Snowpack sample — Snodgrass Mountain, Crested Butte, Colorado (2/4/25, 12:06 PM MST)
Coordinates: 38.923, -106.968
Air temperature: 35 °F
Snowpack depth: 80 cm
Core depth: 60 cm
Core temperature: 32 °F
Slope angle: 14°, slope face: 78°
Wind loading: low
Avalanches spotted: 0
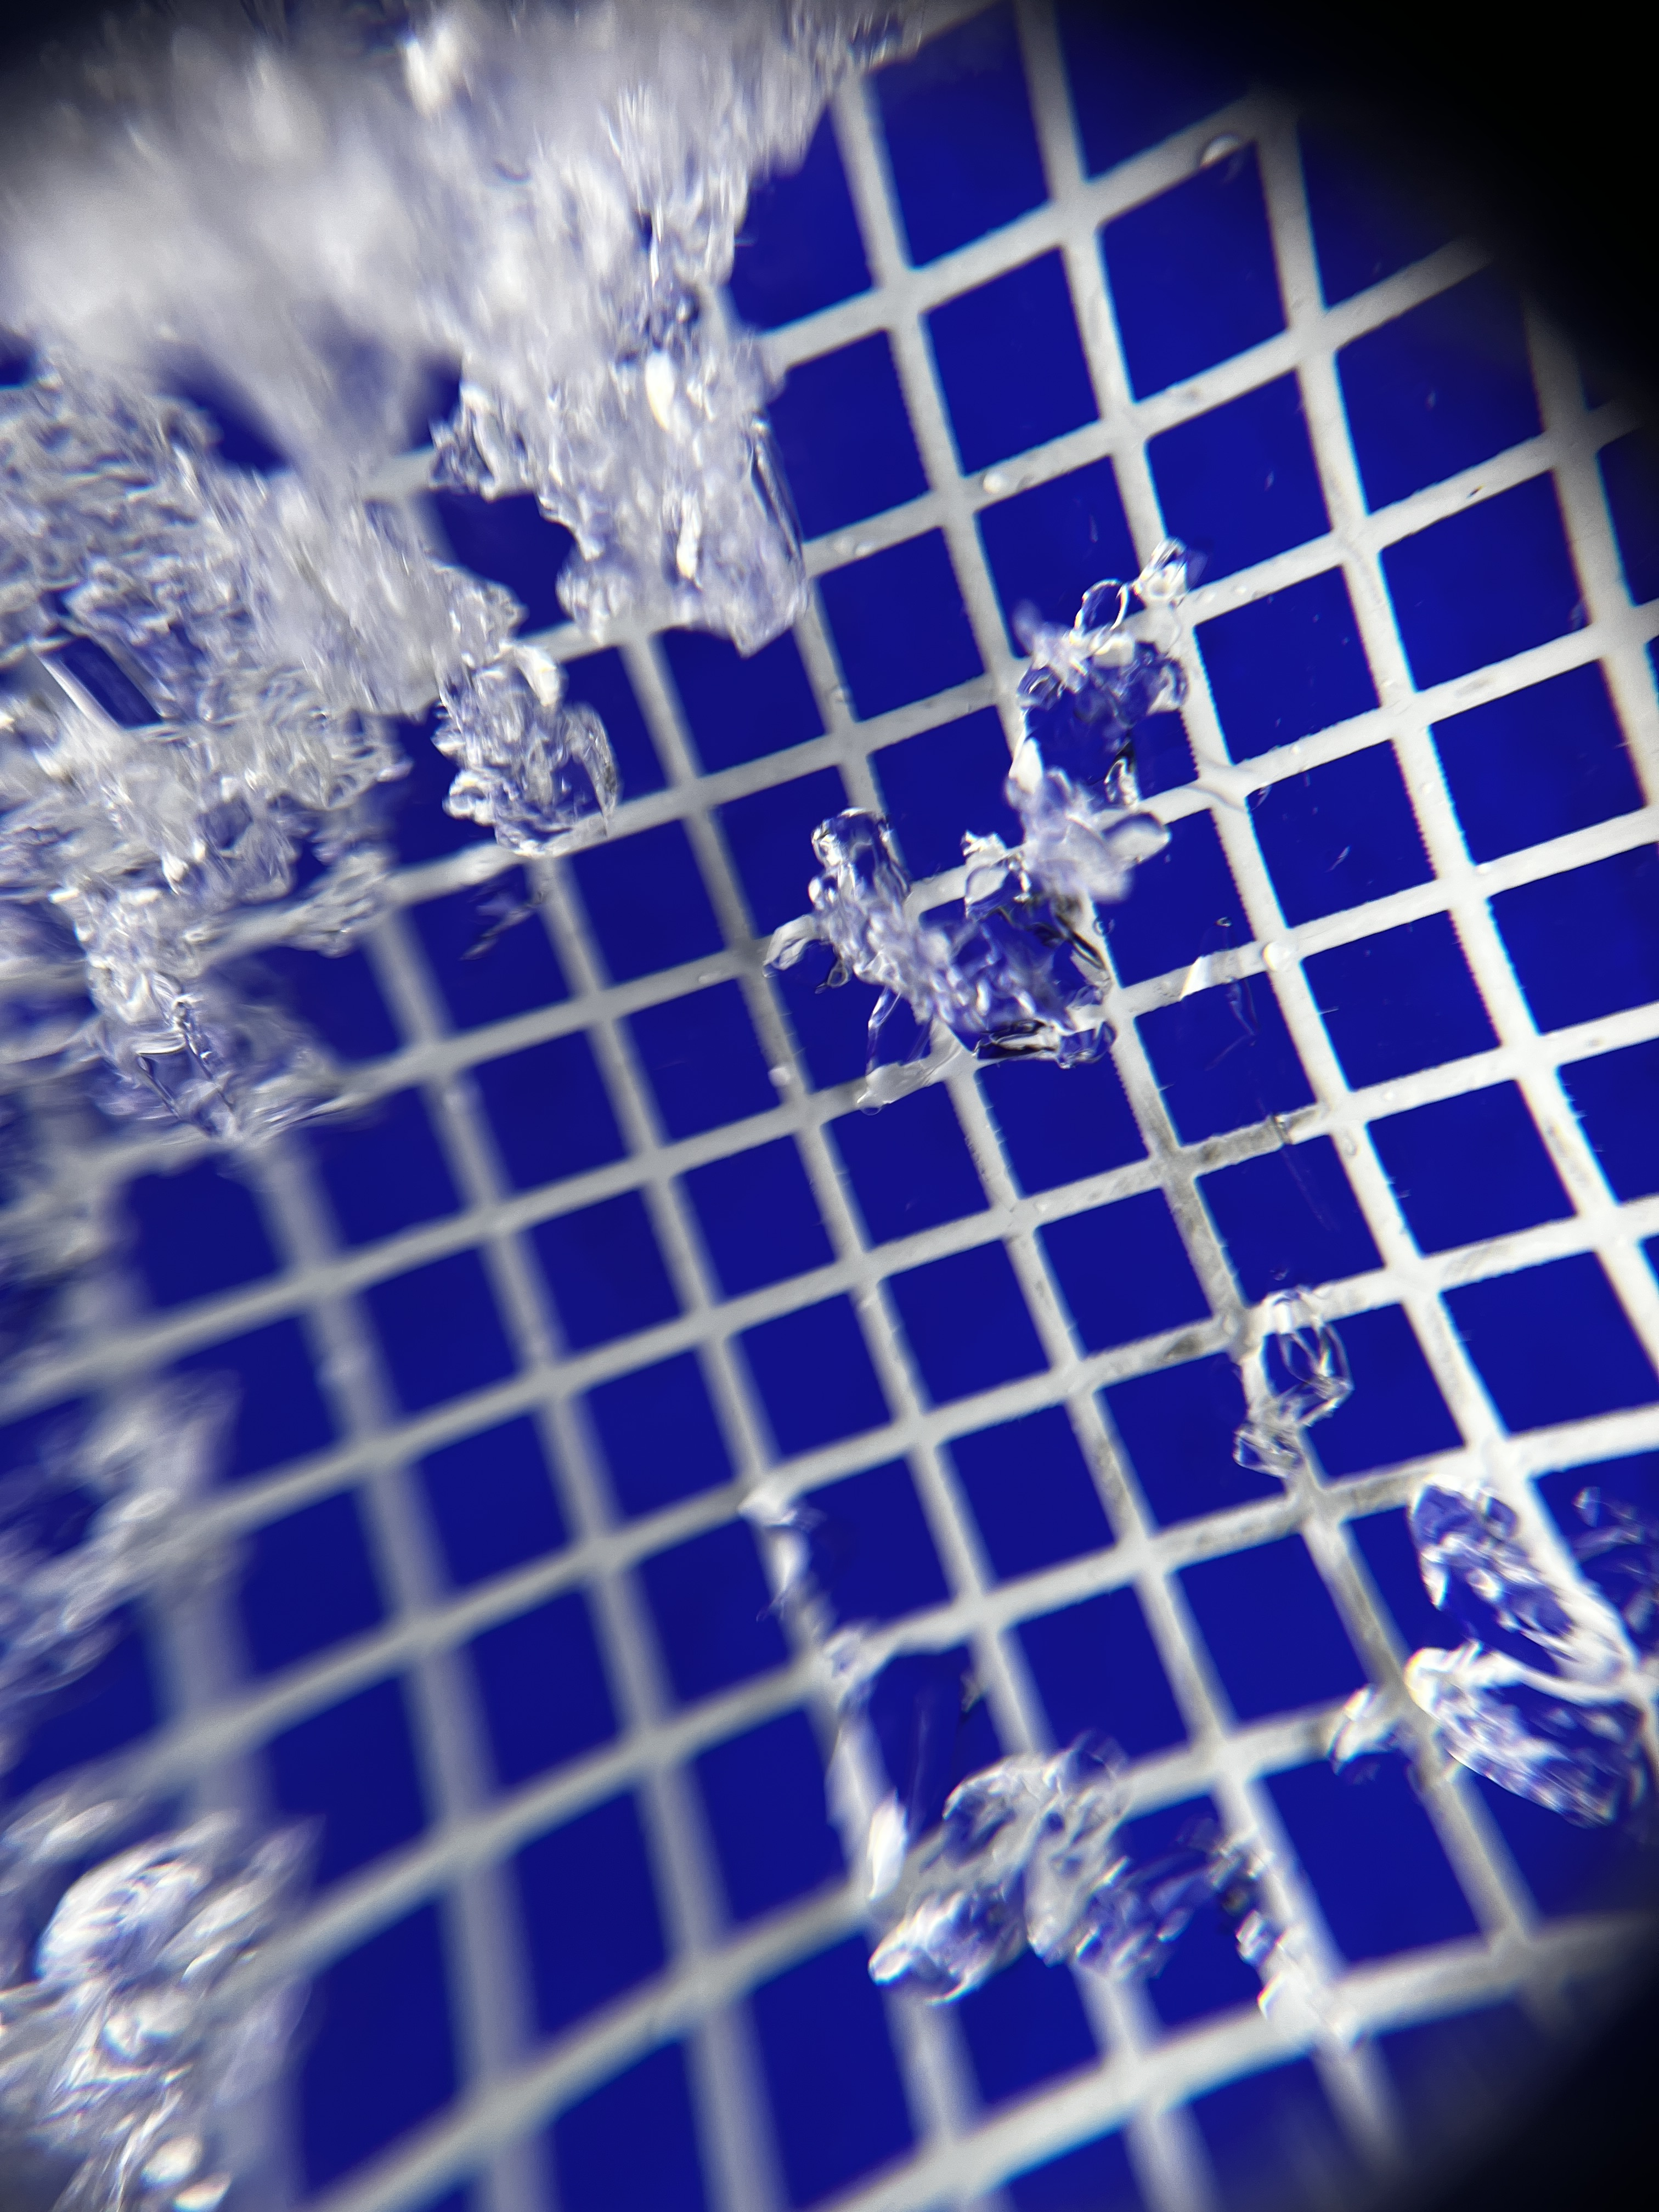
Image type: magnified_profile
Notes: No avalanches nearby, unusually warm weather for the last month reported by residents, Collected 25 yards from treeline